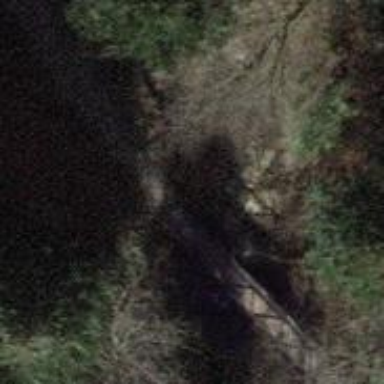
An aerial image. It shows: Footway on bridge.